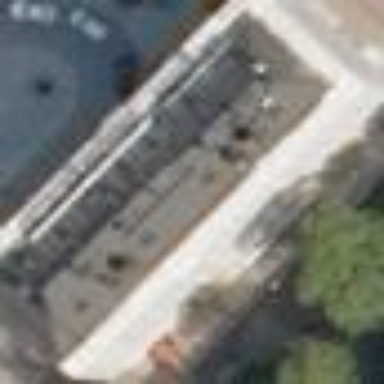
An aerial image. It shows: Residential building with hipped roof. The roof is made of black metal.